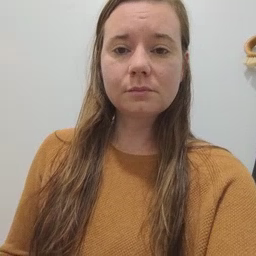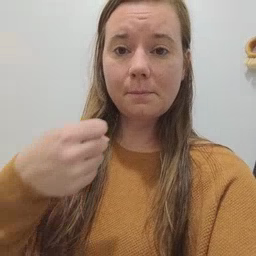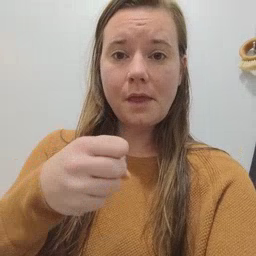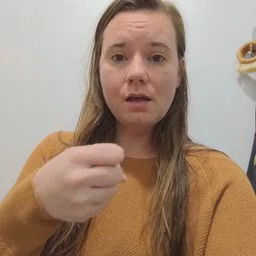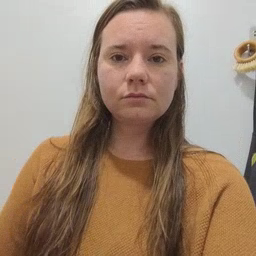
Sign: make